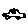
Label: car